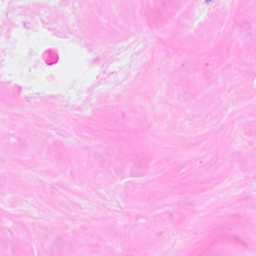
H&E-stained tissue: Breast